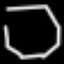
Label: octagon